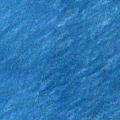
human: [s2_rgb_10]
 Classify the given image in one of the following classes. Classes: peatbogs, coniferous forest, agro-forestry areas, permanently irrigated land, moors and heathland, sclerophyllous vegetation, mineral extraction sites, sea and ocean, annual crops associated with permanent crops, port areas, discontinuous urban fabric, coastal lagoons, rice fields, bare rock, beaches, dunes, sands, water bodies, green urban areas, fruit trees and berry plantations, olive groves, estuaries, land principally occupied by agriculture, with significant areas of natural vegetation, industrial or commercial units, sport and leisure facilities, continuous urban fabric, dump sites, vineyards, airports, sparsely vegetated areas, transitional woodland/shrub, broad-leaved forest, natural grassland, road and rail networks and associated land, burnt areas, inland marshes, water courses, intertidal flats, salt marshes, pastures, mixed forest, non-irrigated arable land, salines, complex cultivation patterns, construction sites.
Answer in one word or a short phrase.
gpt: sea and ocean